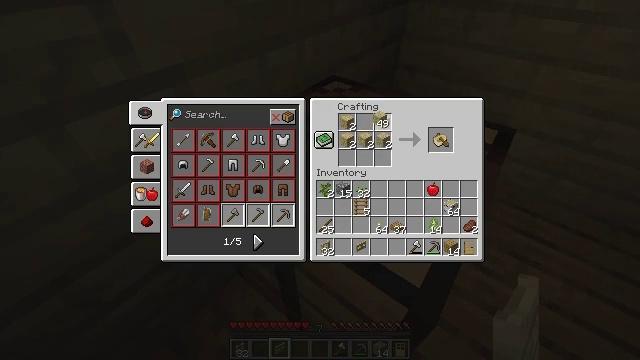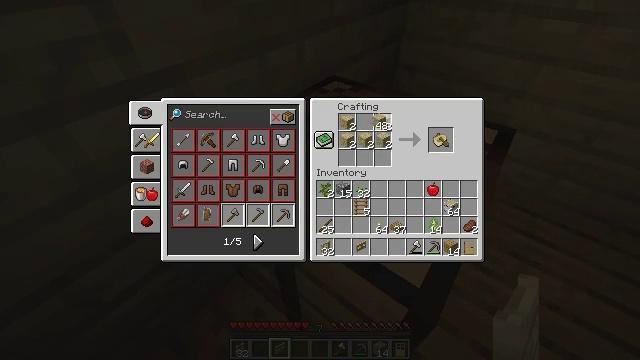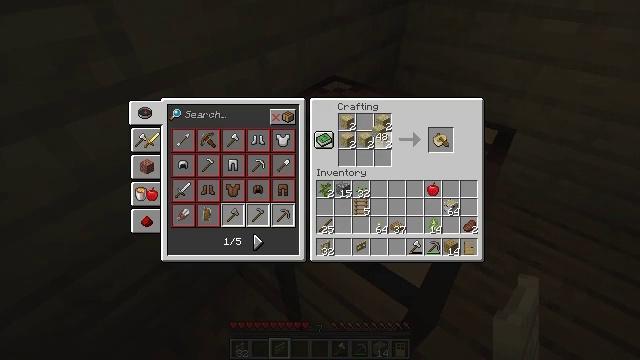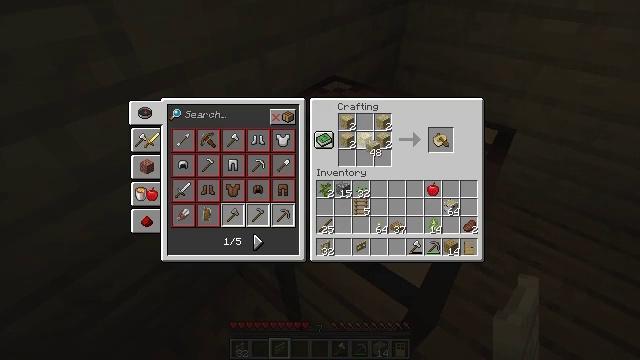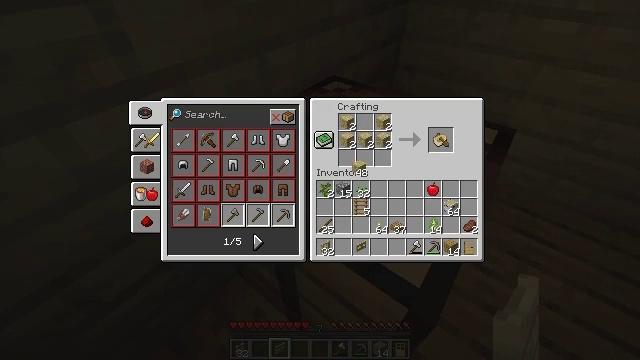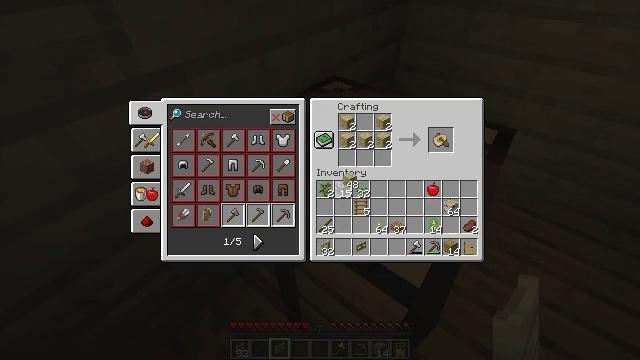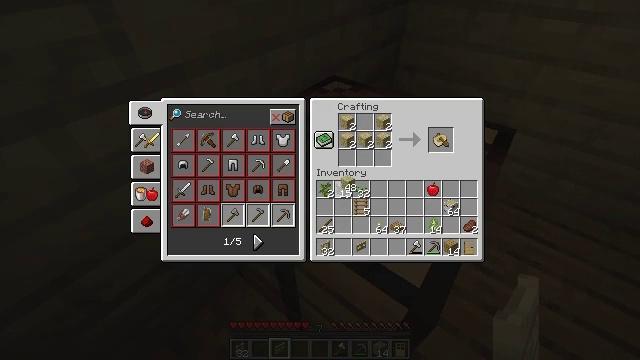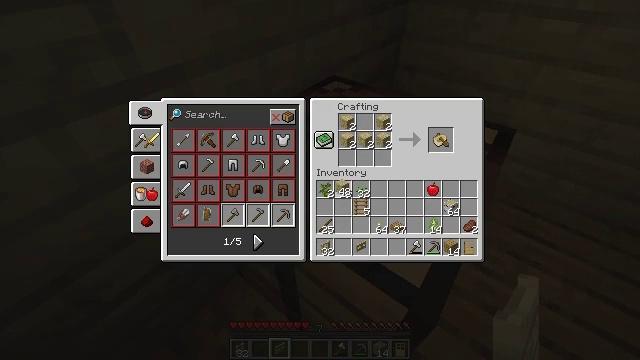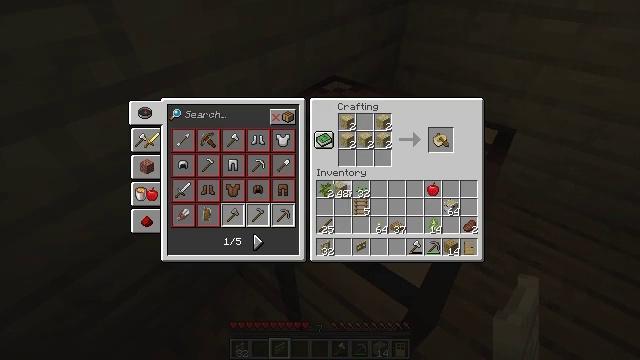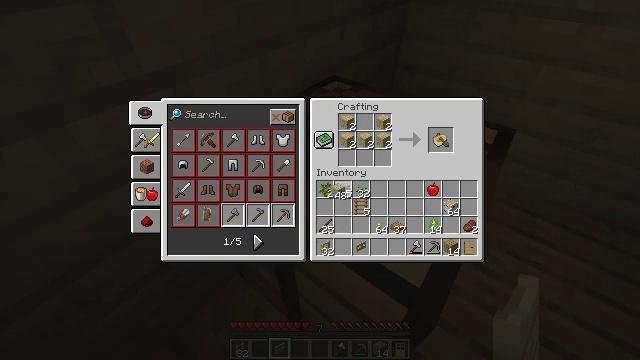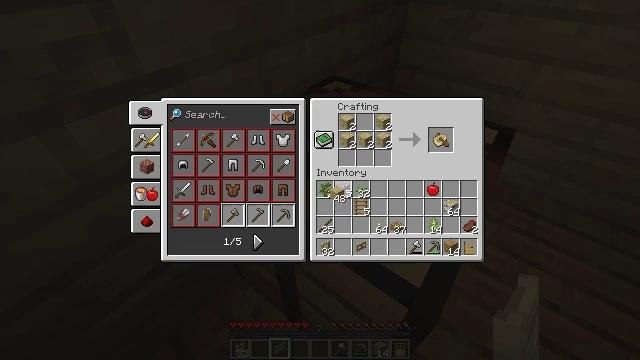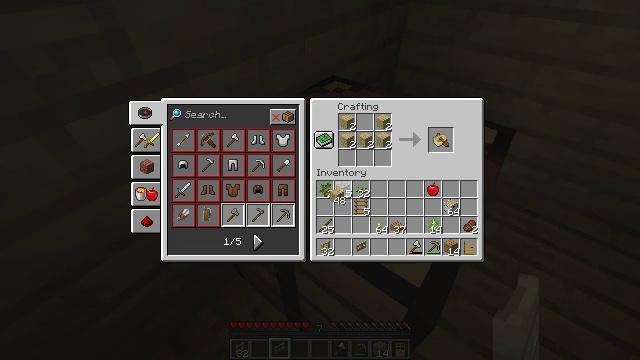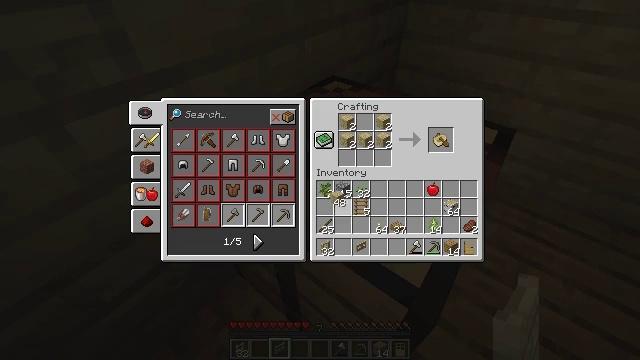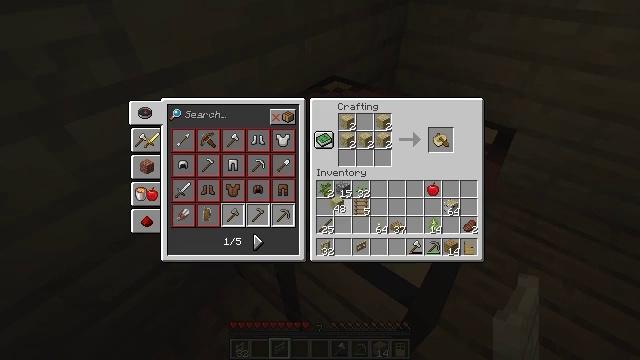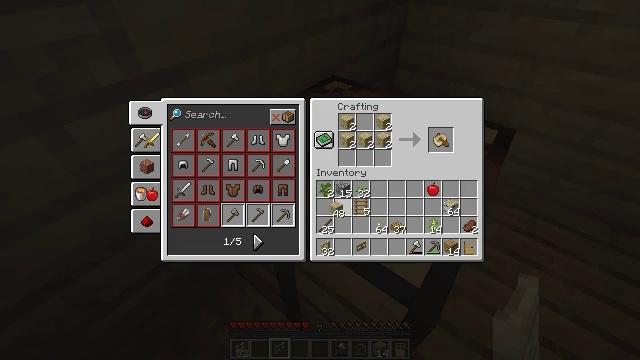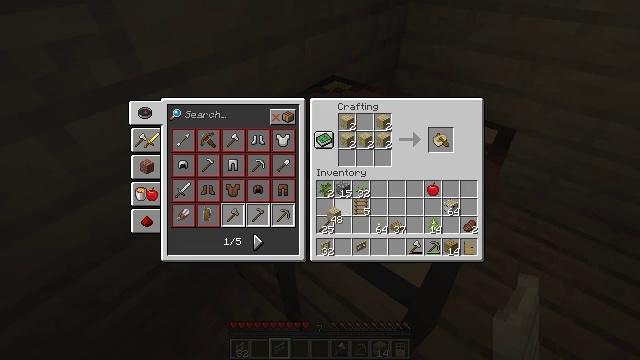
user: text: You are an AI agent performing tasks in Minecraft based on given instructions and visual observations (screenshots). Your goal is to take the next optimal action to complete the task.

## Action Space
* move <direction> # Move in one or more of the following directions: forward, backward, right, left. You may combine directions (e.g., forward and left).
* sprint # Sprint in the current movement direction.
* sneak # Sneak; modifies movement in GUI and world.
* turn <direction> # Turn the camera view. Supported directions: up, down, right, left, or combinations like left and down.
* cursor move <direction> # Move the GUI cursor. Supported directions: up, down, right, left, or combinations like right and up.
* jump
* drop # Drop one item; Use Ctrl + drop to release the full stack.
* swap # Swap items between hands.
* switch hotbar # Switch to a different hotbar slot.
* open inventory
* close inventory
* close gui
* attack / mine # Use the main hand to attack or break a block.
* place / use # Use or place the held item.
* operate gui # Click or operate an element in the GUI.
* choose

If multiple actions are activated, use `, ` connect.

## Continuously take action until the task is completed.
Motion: motion action
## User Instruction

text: Combine birch planks to craft a birch boat.
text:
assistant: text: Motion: no_op
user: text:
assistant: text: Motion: cursor move down
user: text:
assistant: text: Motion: cursor move down
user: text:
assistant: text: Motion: cursor move left and down
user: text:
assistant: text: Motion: cursor move left and down
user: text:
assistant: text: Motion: no_op
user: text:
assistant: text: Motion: no_op
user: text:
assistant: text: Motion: no_op
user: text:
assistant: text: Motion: no_op
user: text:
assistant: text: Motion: no_op
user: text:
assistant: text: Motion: no_op
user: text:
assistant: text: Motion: no_op
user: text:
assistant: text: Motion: no_op
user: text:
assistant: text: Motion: no_op
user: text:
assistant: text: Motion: no_op
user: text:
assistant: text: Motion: no_op
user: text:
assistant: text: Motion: no_op
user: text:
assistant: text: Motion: no_op
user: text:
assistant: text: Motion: cursor move right
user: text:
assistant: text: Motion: cursor move right
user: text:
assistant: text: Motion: cursor move right
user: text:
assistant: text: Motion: cursor move right
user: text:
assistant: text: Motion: no_op
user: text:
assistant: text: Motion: no_op
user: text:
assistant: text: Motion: no_op
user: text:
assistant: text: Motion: no_op
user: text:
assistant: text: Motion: no_op
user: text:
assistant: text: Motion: no_op
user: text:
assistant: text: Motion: no_op
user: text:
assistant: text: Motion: no_op